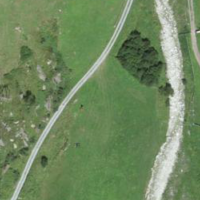
EUNIS habitat code: 26
Species observed at this site:
Geum rivale